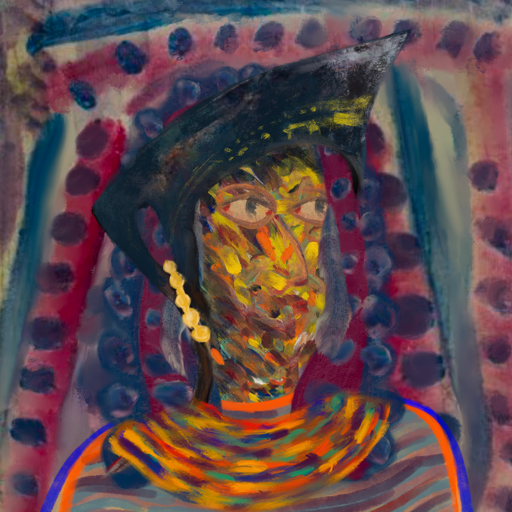
Background: HillGirl, Head And Neck Side: An_Impression, Face Side: GypsyMother, Bust: Experience, Hair Side: Hill_Girl, Head Accessory: Irani, Second Necklace: An_Impression_2, Necklace: Blank, Baby: Blank